Aerial crown-view tile of a tropical tree (Barro Colorado Island, Panama), acquired 20240611:
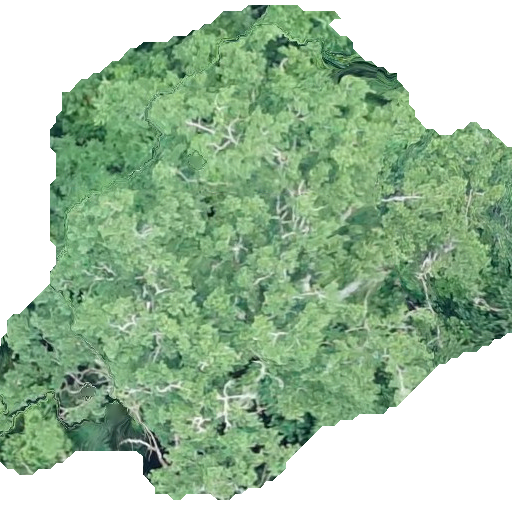
Species: Brosimum alicastrum
GBIF accepted scientific name: Brosimum alicastrum
Crown area: 293.469 m²